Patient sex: M
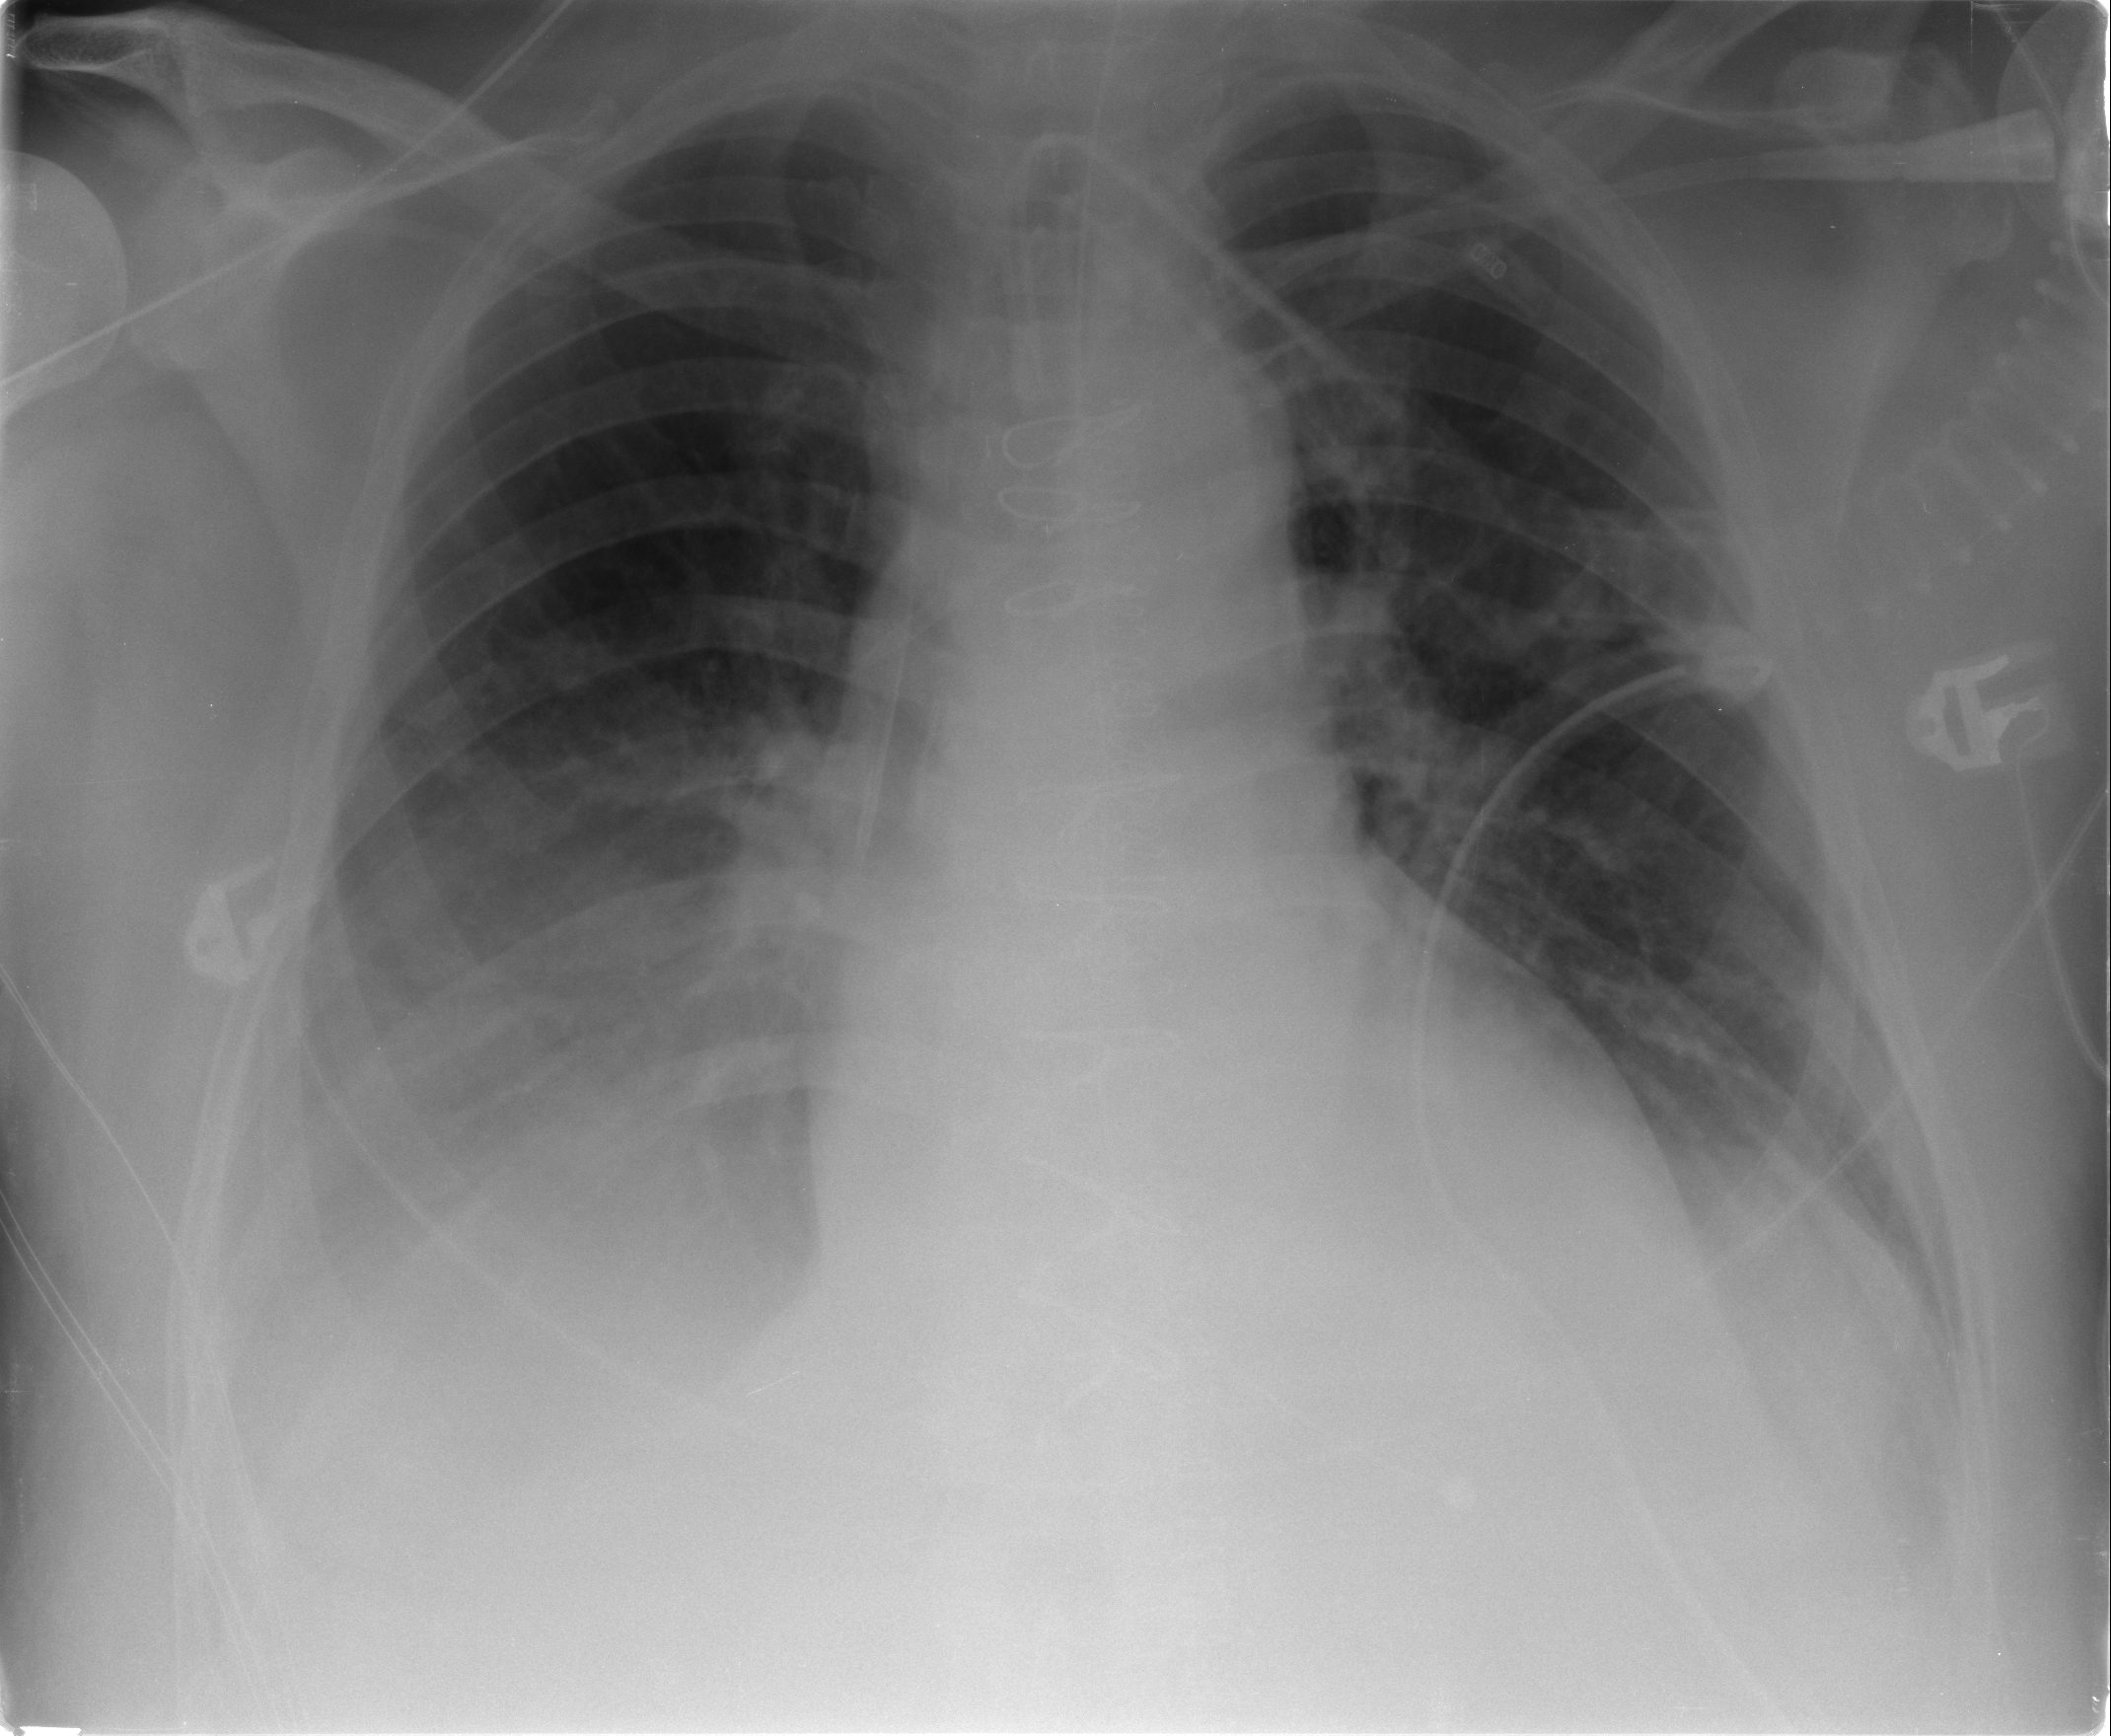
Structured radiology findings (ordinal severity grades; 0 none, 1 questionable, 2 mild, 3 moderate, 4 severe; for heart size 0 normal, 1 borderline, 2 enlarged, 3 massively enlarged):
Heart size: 0
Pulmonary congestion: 1
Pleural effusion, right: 3
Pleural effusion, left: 2
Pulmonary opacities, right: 2
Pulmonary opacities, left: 2
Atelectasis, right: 2
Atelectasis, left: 2